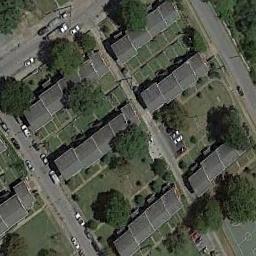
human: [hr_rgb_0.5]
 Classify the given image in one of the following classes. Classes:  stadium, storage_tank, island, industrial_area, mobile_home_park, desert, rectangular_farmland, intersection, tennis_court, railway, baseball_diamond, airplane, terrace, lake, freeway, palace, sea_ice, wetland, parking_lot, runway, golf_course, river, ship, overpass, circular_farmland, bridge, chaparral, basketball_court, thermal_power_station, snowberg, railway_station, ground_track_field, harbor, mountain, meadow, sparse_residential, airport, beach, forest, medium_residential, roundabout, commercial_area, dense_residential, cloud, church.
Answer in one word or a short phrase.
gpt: medium_residential